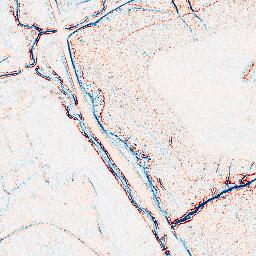
Category: edge_preserving
Decomposition family: anisotropic_diffusion
Decomposition parameters: iterations: 5
kappa: 30
gamma: 0.1
Upsampling method: quartic
Upsampling parameters: scale: 8
Upsampling scale: 8